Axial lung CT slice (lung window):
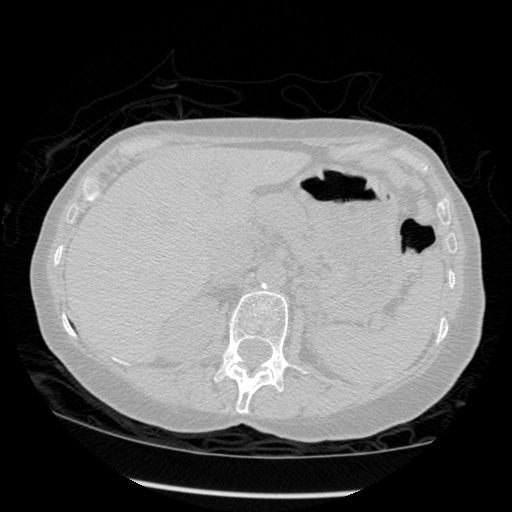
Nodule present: no